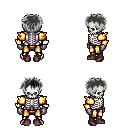
a pixel art fantasy rpg character, male body template, skeleton, gold arm armor, gold greaves, gray bedhead hairstyle, metal gloves, maroon shoes, four views (front, back, left, right), 2x2 character sprite sheet, small pixel art, hard edges, no anti-aliasing